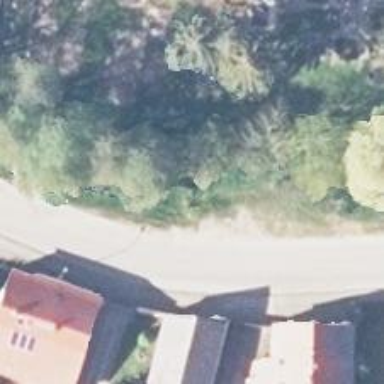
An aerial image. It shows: Footway covered with grass.